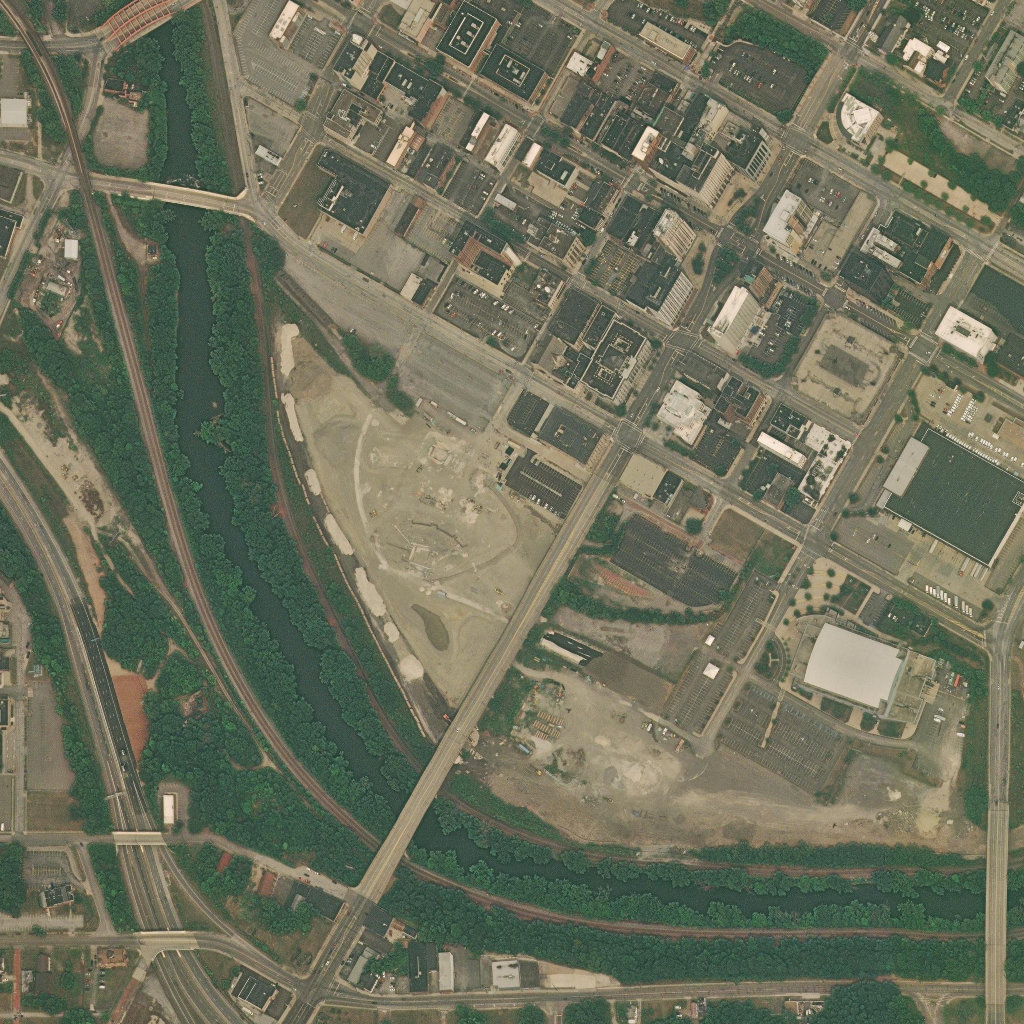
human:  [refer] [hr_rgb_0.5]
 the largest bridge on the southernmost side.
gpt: <box>[[35, 73, 44, 84, 0]]</box>